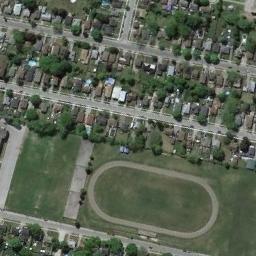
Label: ground_track_field